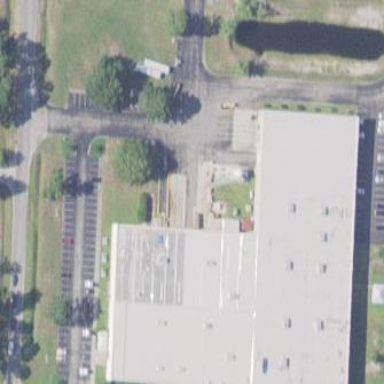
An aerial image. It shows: Industrial area.